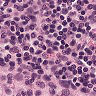
Metastatic tissue present: no